Field crop: maize
Growth stage: 2
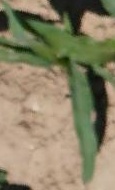
Species: maize